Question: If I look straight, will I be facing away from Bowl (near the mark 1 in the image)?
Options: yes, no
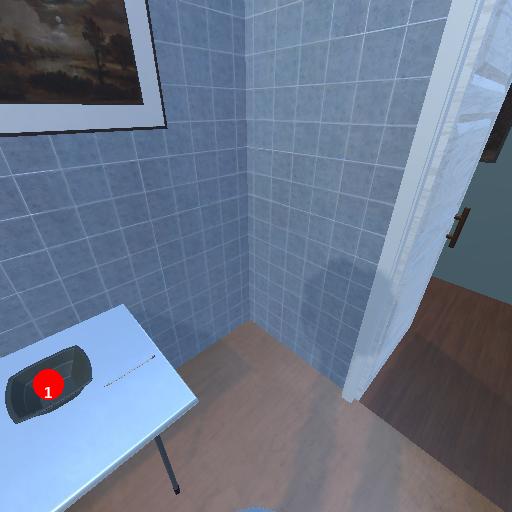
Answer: yes